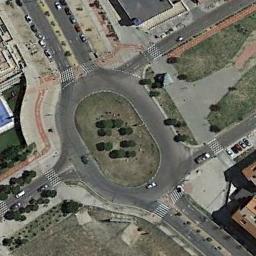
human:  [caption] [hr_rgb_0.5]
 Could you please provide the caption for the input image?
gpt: The roundabout is on the grass next to trees and buildings .

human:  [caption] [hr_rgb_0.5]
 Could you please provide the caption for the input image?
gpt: The roundabout connects four roads and some trees are in the middle of the roundabout .

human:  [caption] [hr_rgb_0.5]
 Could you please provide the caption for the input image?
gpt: There are some trees next to the roundabout .

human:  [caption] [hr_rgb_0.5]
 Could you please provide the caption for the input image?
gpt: There are many bifurcated roads with many moving and waiting vehicles at the roundabout, Many neatly arranged buildings and some trees around the roundabout .

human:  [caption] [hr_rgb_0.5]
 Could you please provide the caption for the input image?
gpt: There are some green bushes and buildings near the roundabout .